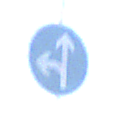
Verkehrszeichen: VorgeschriebeneFahrtrichtungGeradeausOderLinks
Umgebung: Outdoor, Nature
Tageszeit: SunriseSunset
Wetter: Clear
Licht: Natural
Jahreszeit: NotSpecified
Kontrast: HighContrast